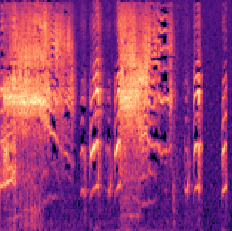
Sound class: Baby cry